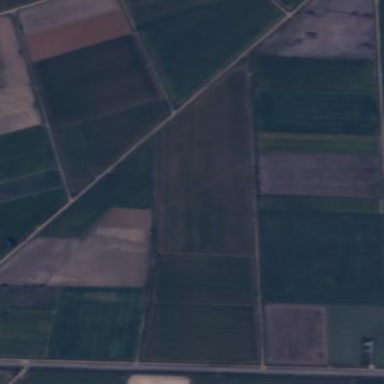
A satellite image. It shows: View of farmland.